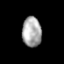
Tissue: prostate
Cell type: Myeloid cells
Senescence score: 0.7369
Nuclear area (px): 565
Mean DAPI intensity: 169.667